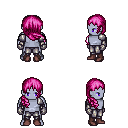
a pixel art fantasy rpg character, male body template, dark elf, purple skin, steel arm armor, metal pants, pink right-swept hairstyle, metal gloves, maroon shoes, four views (front, back, left, right), 2x2 character sprite sheet, small pixel art, hard edges, no anti-aliasing